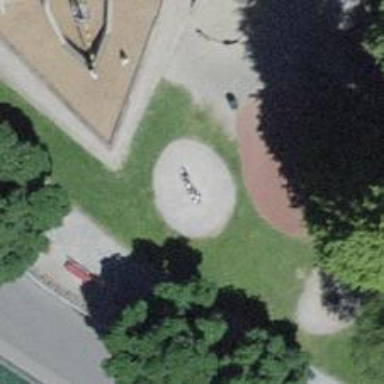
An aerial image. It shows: Exercise playground.